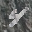
Label: 4